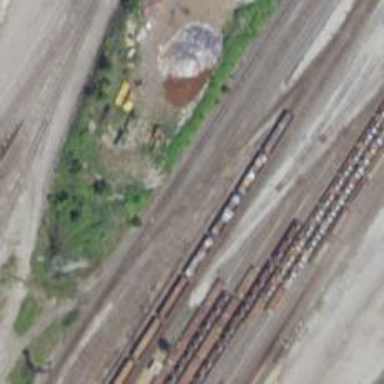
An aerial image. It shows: Railway yard.